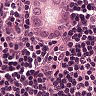
Metastatic tissue present: yes